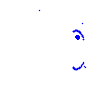
Particle: electron